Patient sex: F
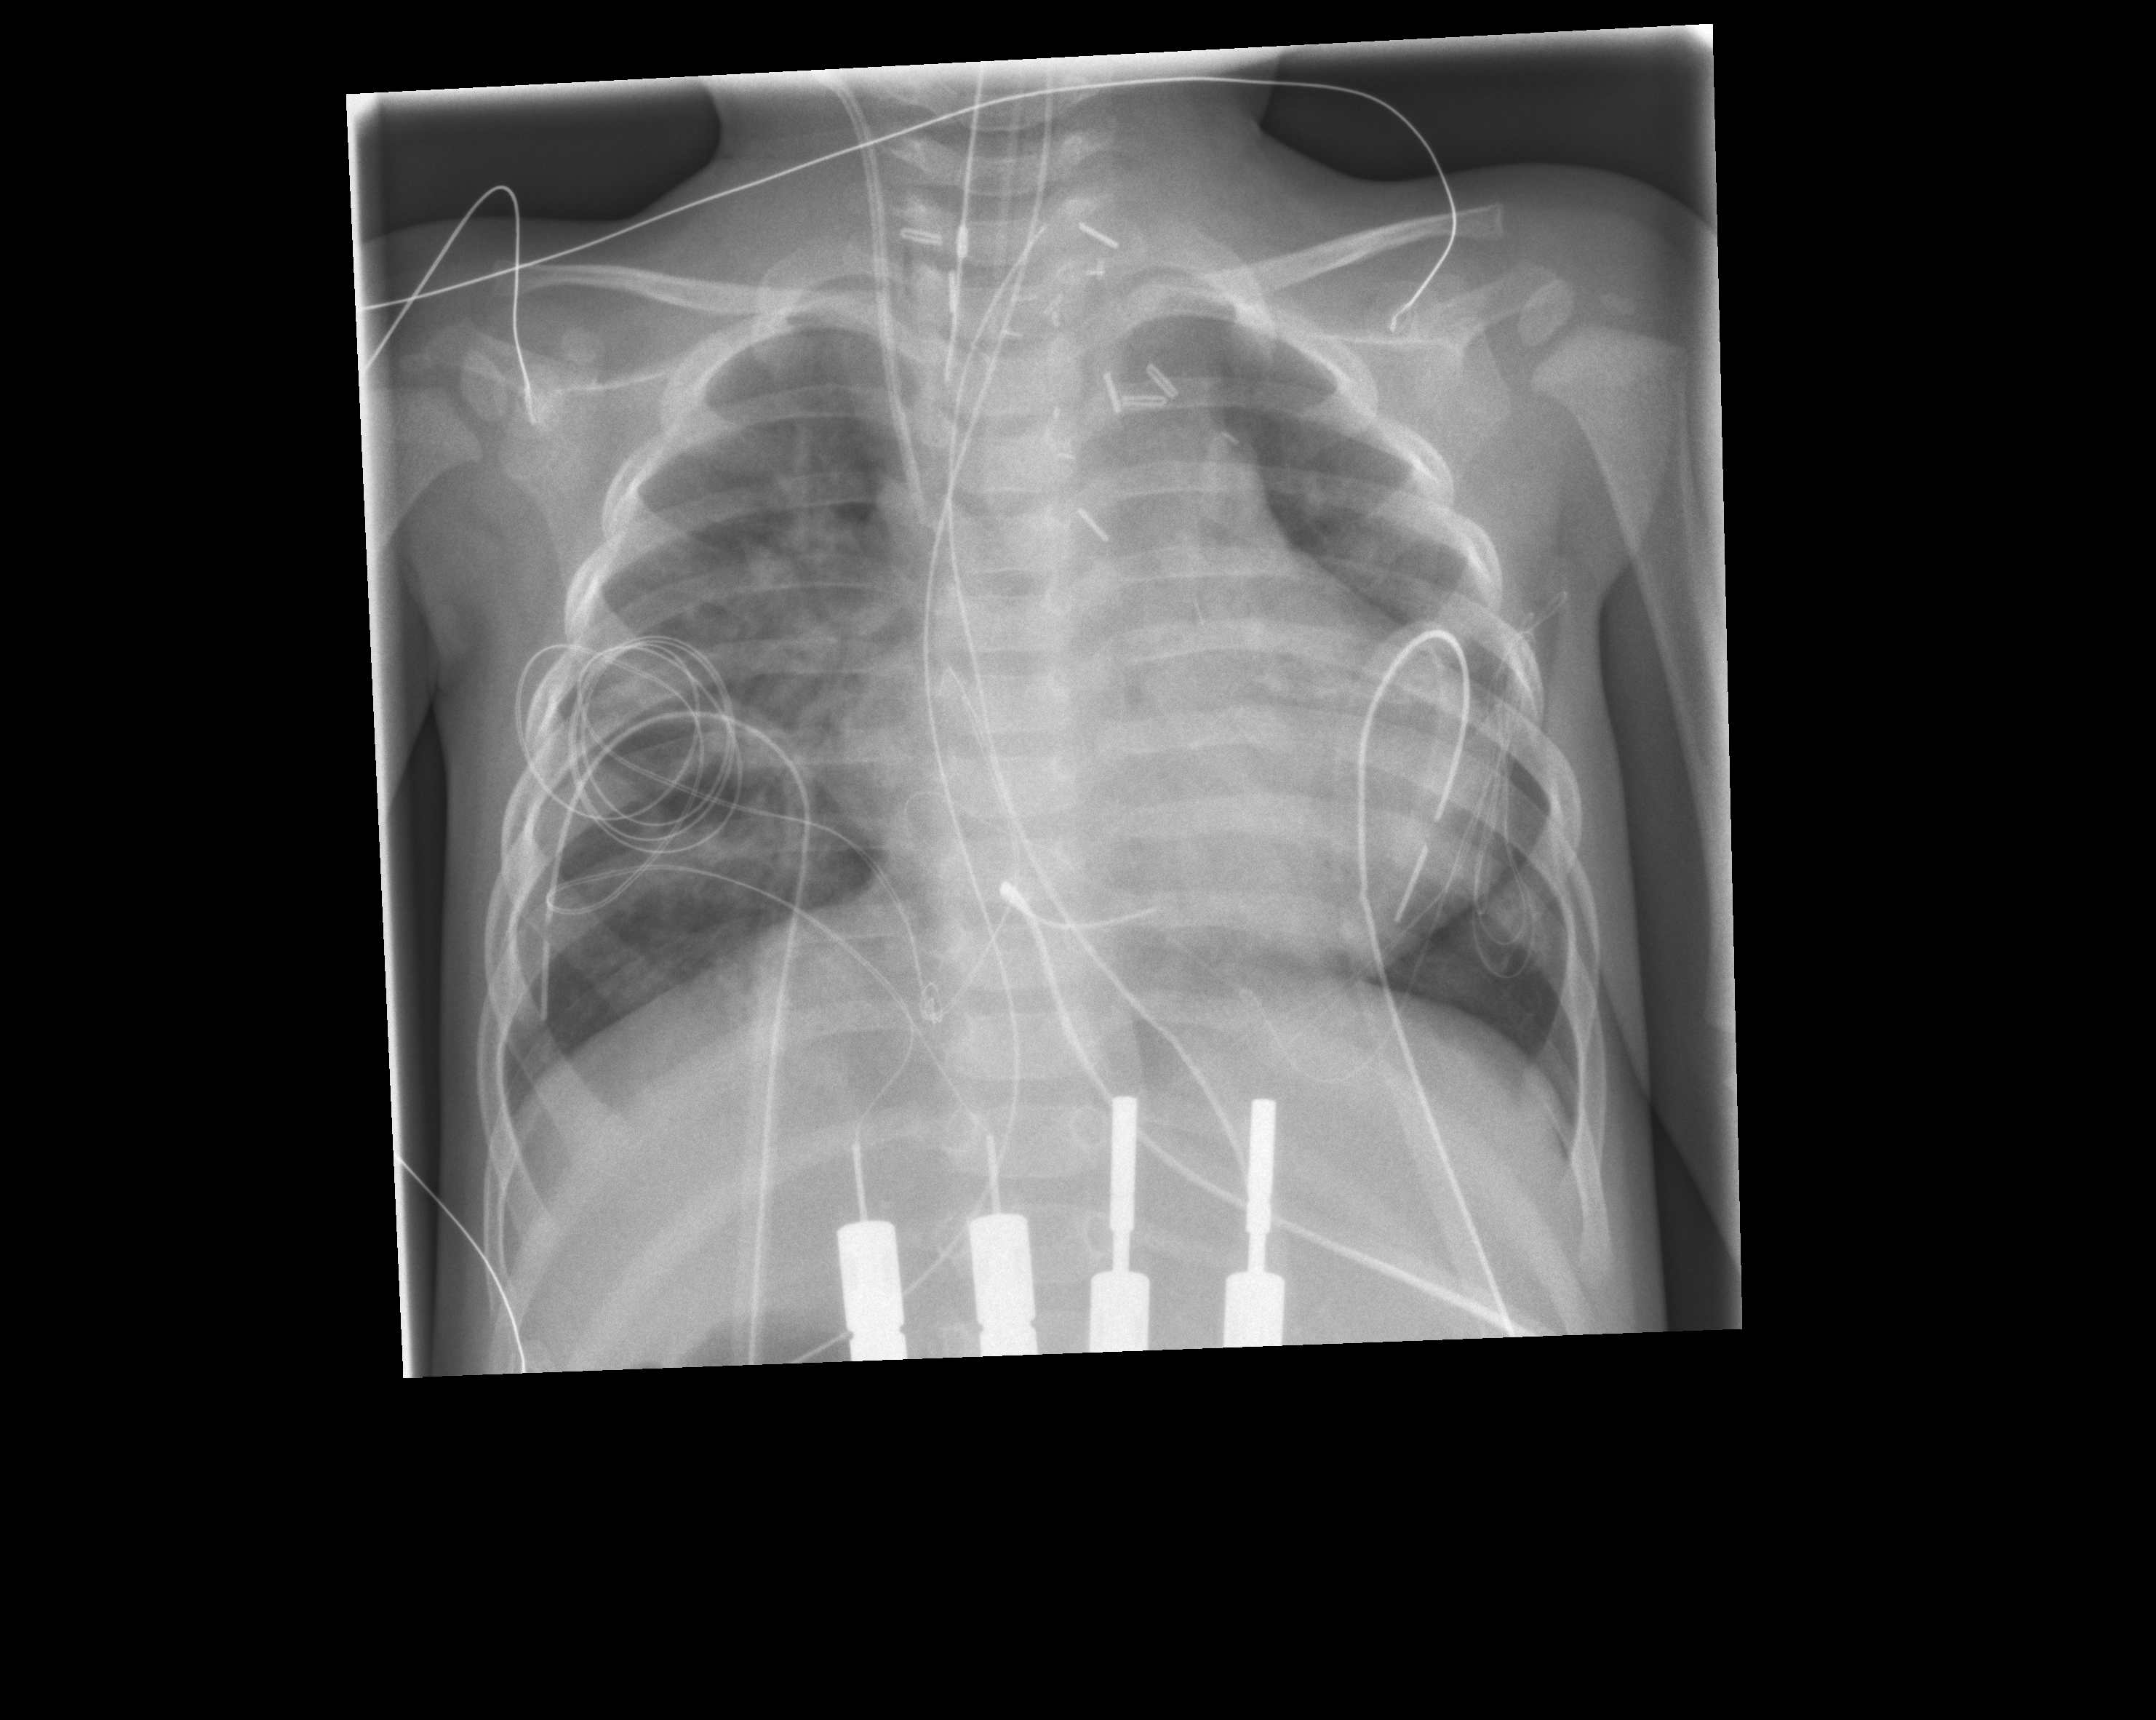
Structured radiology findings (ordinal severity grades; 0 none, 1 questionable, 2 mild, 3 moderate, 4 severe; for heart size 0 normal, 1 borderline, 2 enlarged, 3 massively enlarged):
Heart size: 1
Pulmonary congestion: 2
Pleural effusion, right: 0
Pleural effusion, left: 0
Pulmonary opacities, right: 2
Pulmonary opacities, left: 2
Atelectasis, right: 2
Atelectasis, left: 2